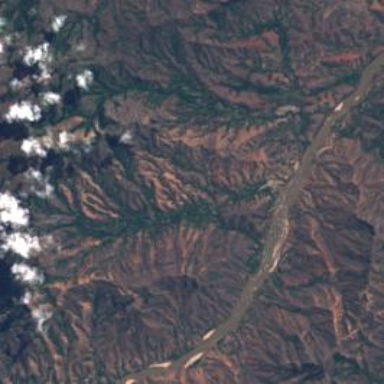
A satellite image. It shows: River flowing through natural landscape.